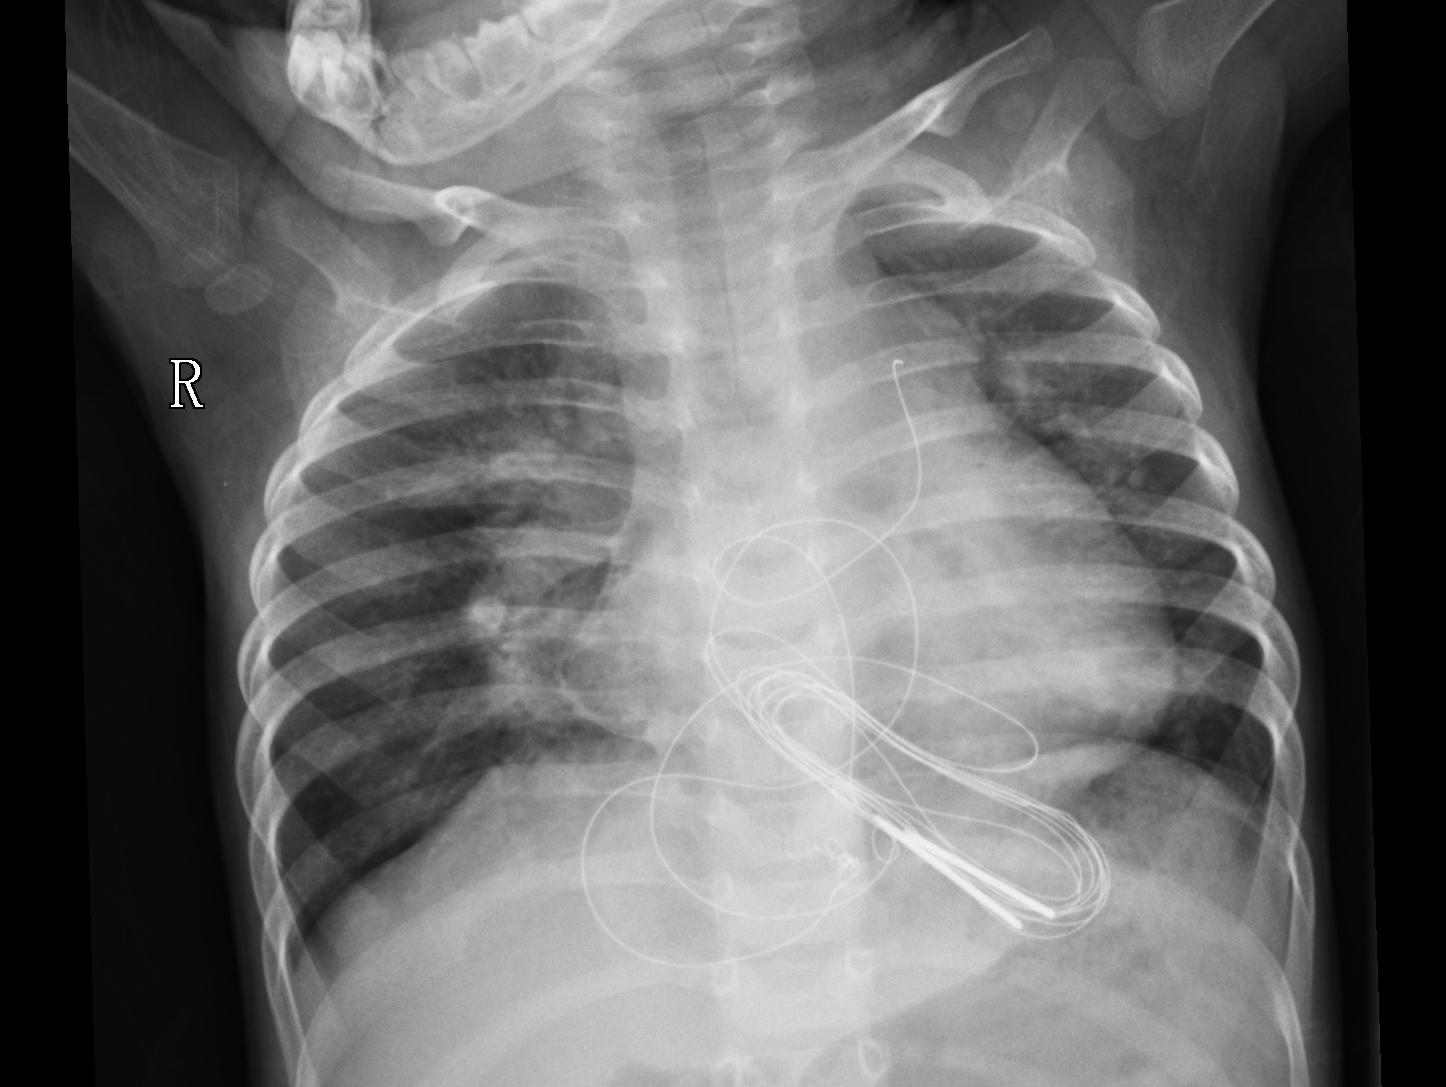
Diagnosis: PNEUMONIA